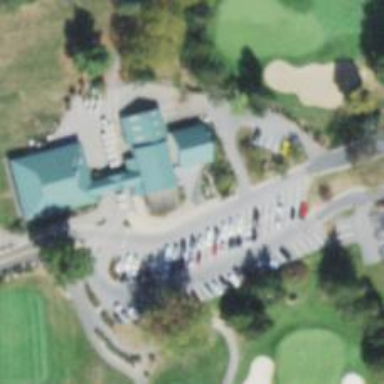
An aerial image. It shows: Service road designated as golf cart path.